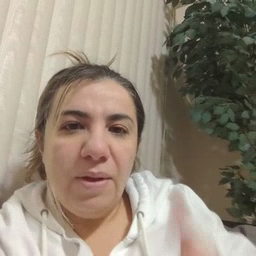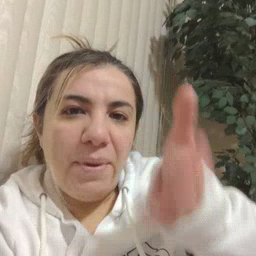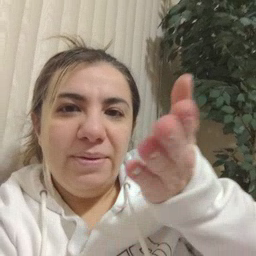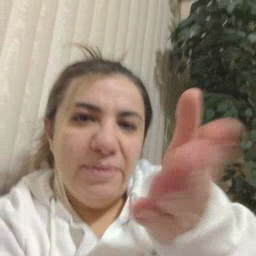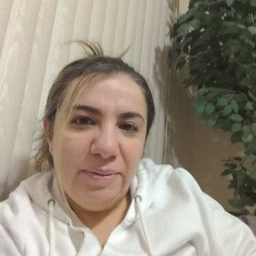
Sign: boat